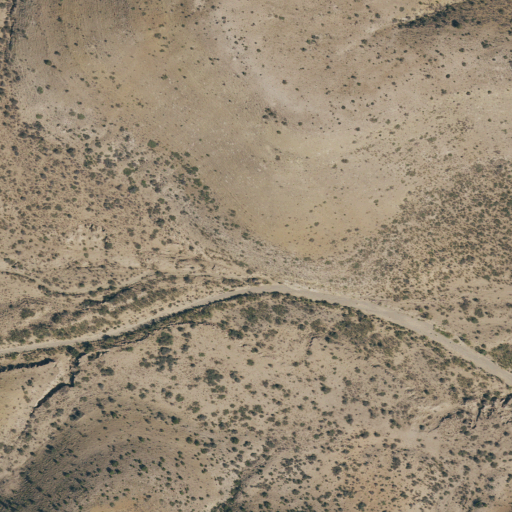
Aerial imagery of valley in Texas named Getaway Canyon containing only shrub